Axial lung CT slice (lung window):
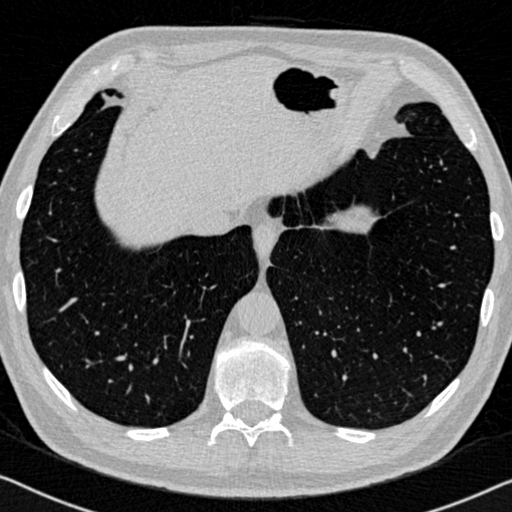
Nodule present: no